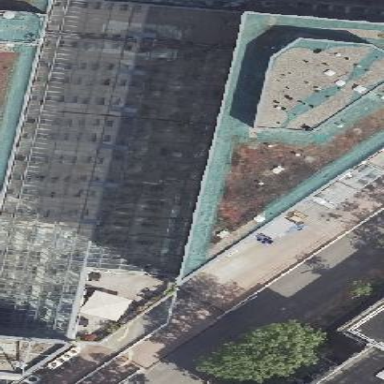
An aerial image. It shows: Glass roof.